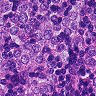
Metastatic tissue present: yes